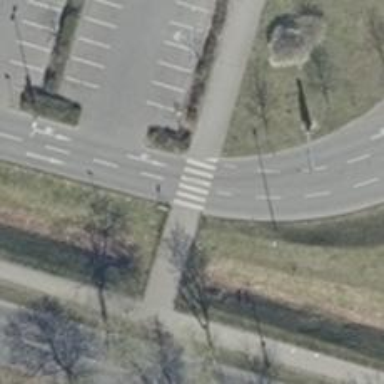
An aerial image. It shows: Uncontrolled zebra crossing on the road.